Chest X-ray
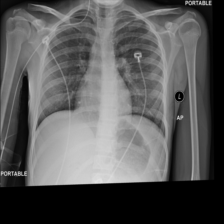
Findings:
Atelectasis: negative
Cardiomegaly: negative
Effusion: negative
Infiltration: negative
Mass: negative
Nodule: negative
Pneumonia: negative
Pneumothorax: negative
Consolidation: negative
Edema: negative
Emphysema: negative
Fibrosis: negative
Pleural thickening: negative
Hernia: negative